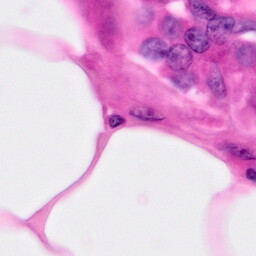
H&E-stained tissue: Pancreatic